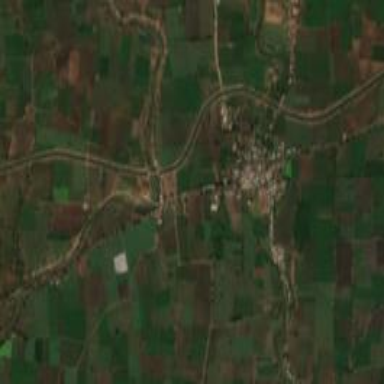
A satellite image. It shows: Village.